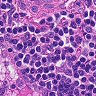
Metastatic tissue present: no